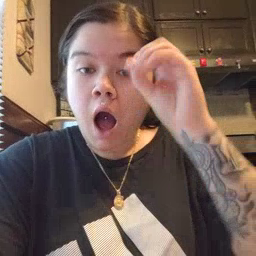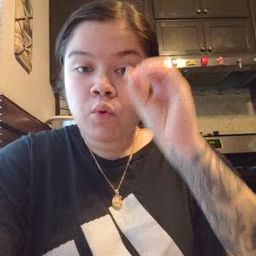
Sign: owl